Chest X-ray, PA view. Patient: 36 years old, sex M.
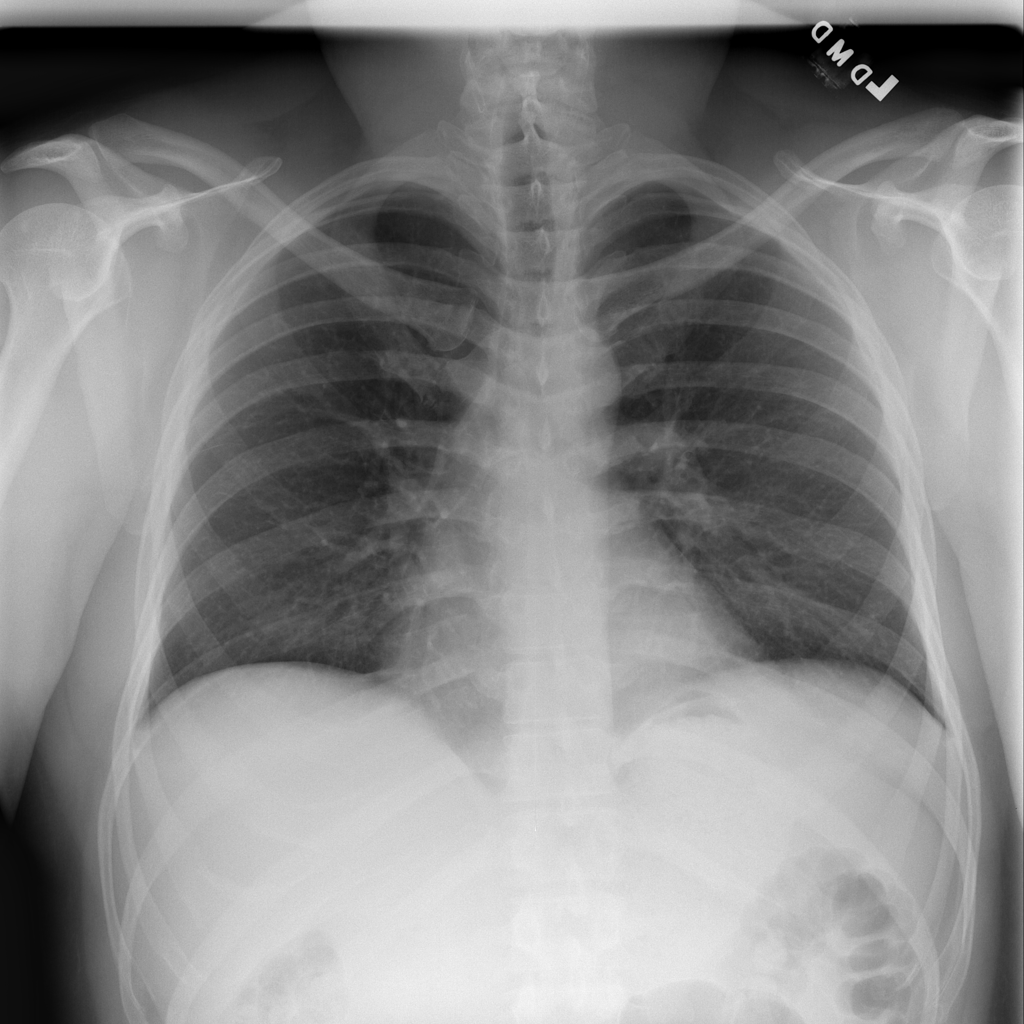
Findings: Infiltration